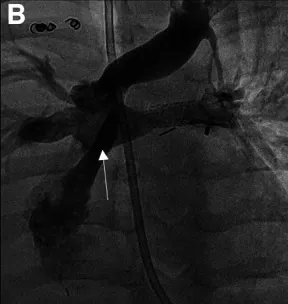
Native fontan circulation without any stenosis.
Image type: radiology (x_ray)